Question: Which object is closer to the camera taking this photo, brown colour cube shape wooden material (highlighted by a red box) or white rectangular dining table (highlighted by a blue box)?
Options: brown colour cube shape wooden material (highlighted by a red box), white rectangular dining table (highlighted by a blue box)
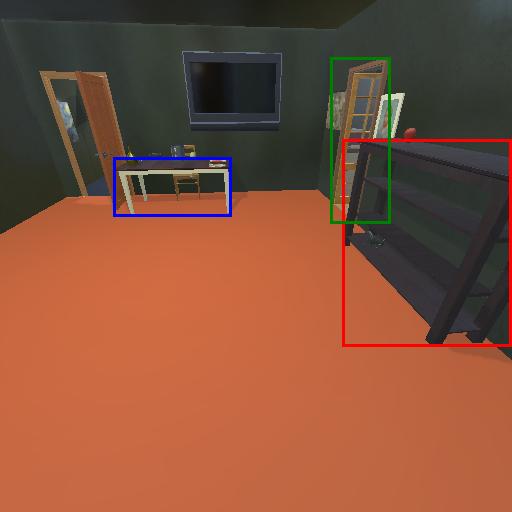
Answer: brown colour cube shape wooden material (highlighted by a red box)